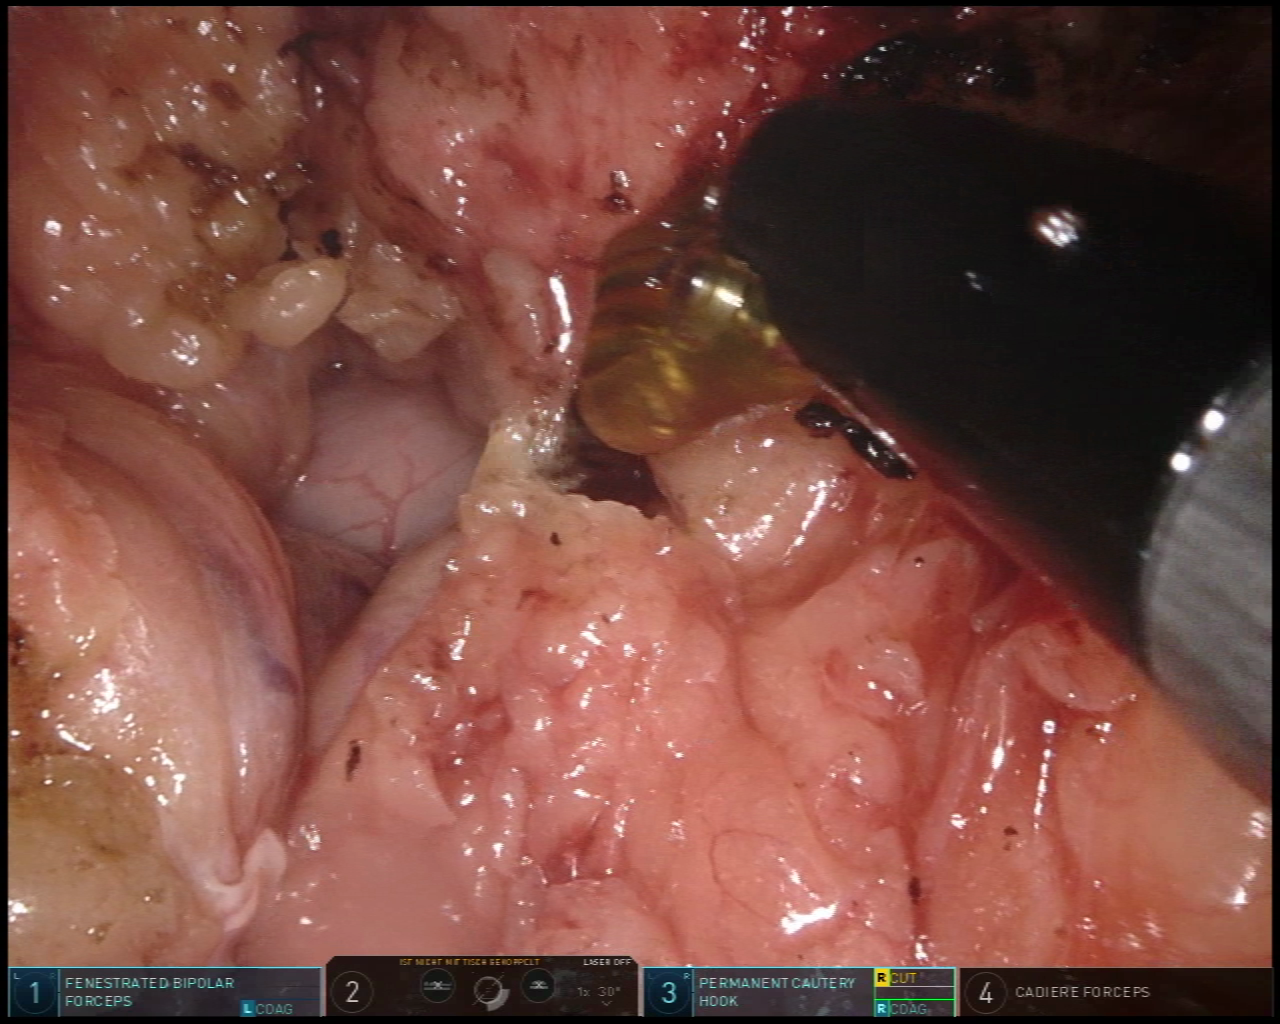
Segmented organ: stomach
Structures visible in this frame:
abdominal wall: no
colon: no
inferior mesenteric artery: no
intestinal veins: no
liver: no
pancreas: no
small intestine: no
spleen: no
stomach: yes
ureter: no
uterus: no
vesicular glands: no